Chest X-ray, PA view. Patient: 75 years old, sex M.
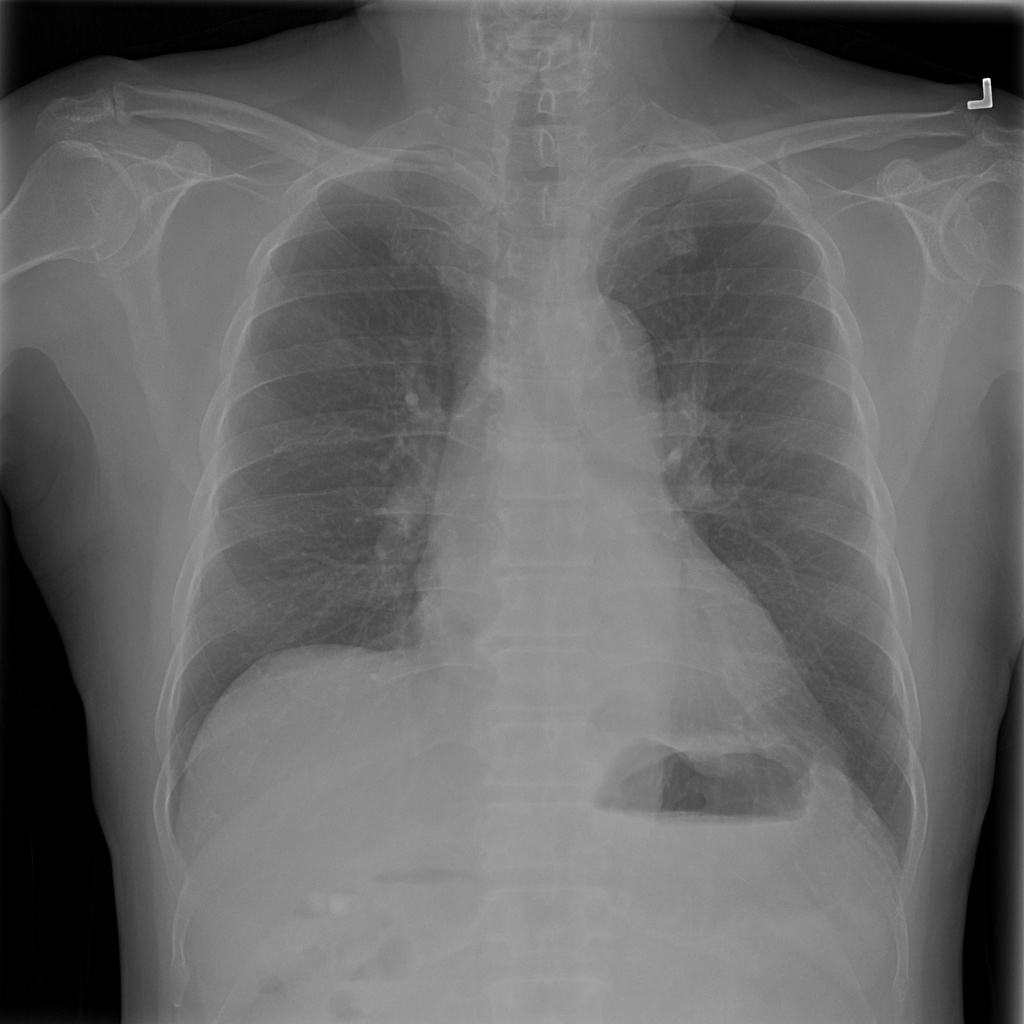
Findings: No Finding